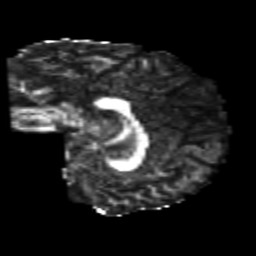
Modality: FA
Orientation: sagittal
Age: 22
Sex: female
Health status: healthy
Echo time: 0.074 s